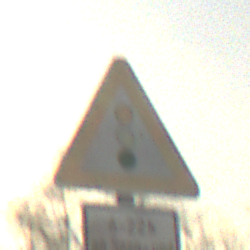
Verkehrszeichen: Lichtzeichenanlage
Zusatzzeichen unten: ZeitangabenMitBeschraenkungAufWochentage4
Umgebung: Outdoor, Suburban
Tageszeit: MorningAfternoon
Wetter: PartlyCloudy
Licht: Natural
Jahreszeit: NotSpecified
Kontrast: HighContrast